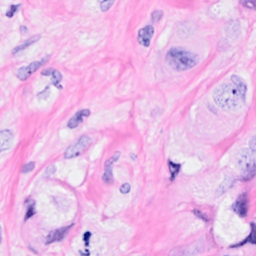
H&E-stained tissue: Breast